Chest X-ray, PA view. Patient: 42 years old, sex F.
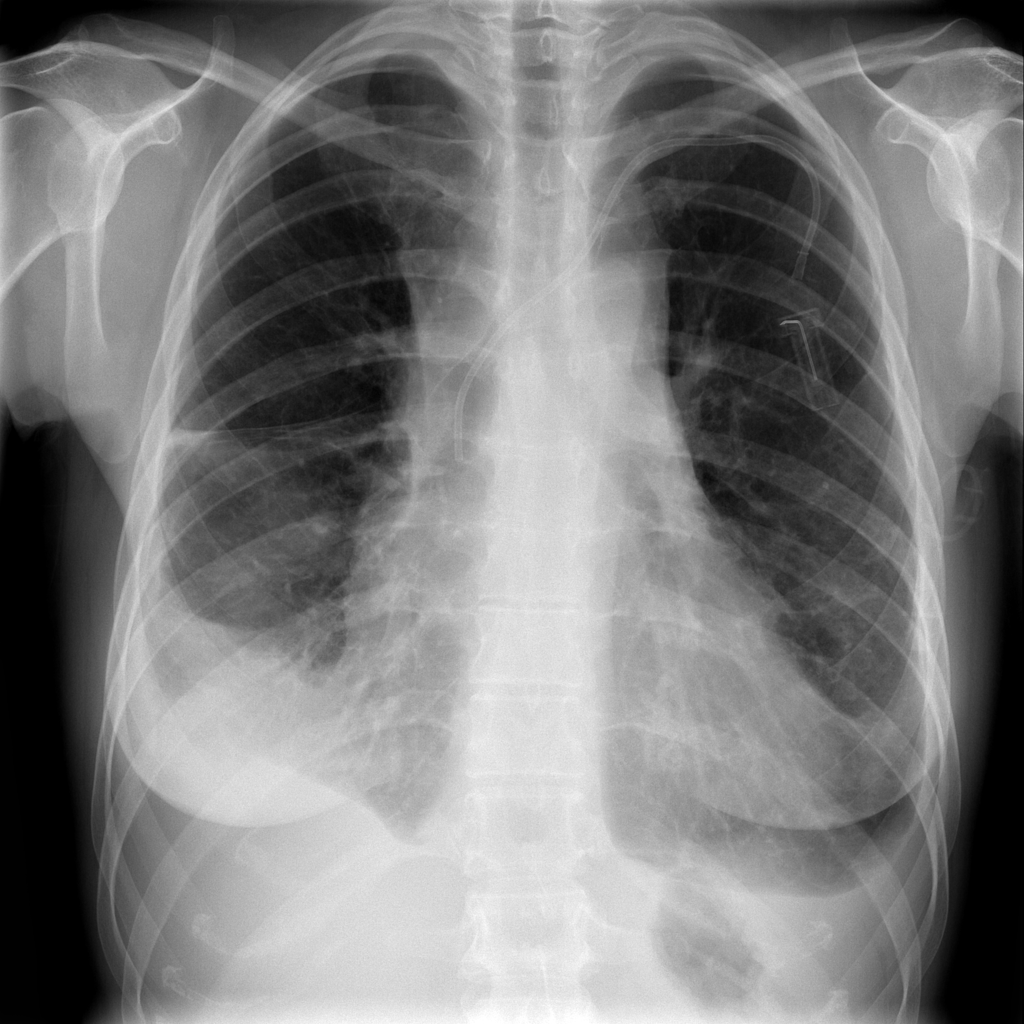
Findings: Effusion